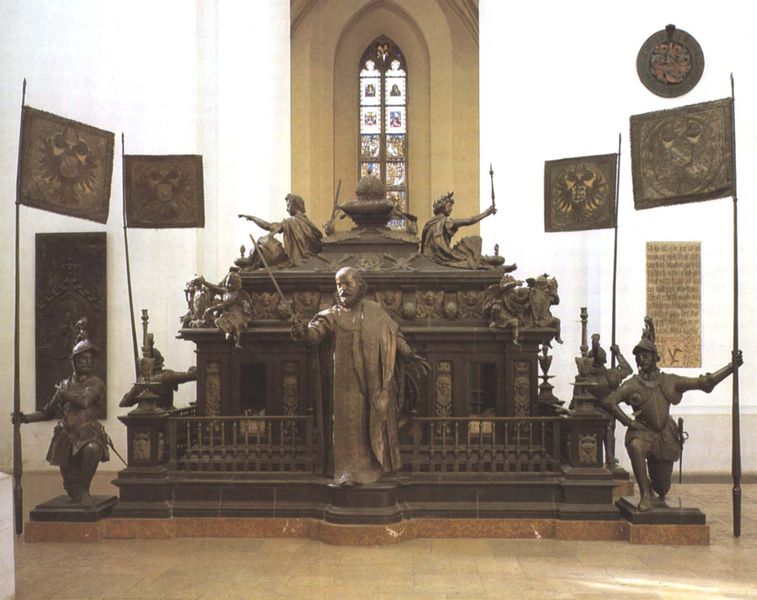
Titel: Grabmal des Kaisers Ludwig IV. von Bayern
Künstler: Hubert Gerhard
Standort: München, Frauenkirche (EU - D - B)
Schlagwörter: adler, gruppe, vogel, menschen, braun, fenster, holz, raum, gebäude, stein, brüstung, kirche, statue, farbig, schrift, fahnen, gelände, figuren, soldaten, tafel, geländer, stufen, bronze, foto, denkmal, schwert, schwerter, text, ritter, rüstung, altar, wappen, skulpturen, sarg, statuen, grab, kniend, flaggen, grabstätte, grabmal, standarte, figut, sarkophag, riemenschneider, skulpturengruppe, katafalk, schranken, schwertträger